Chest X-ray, AP view. Patient: 61 years old, sex F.
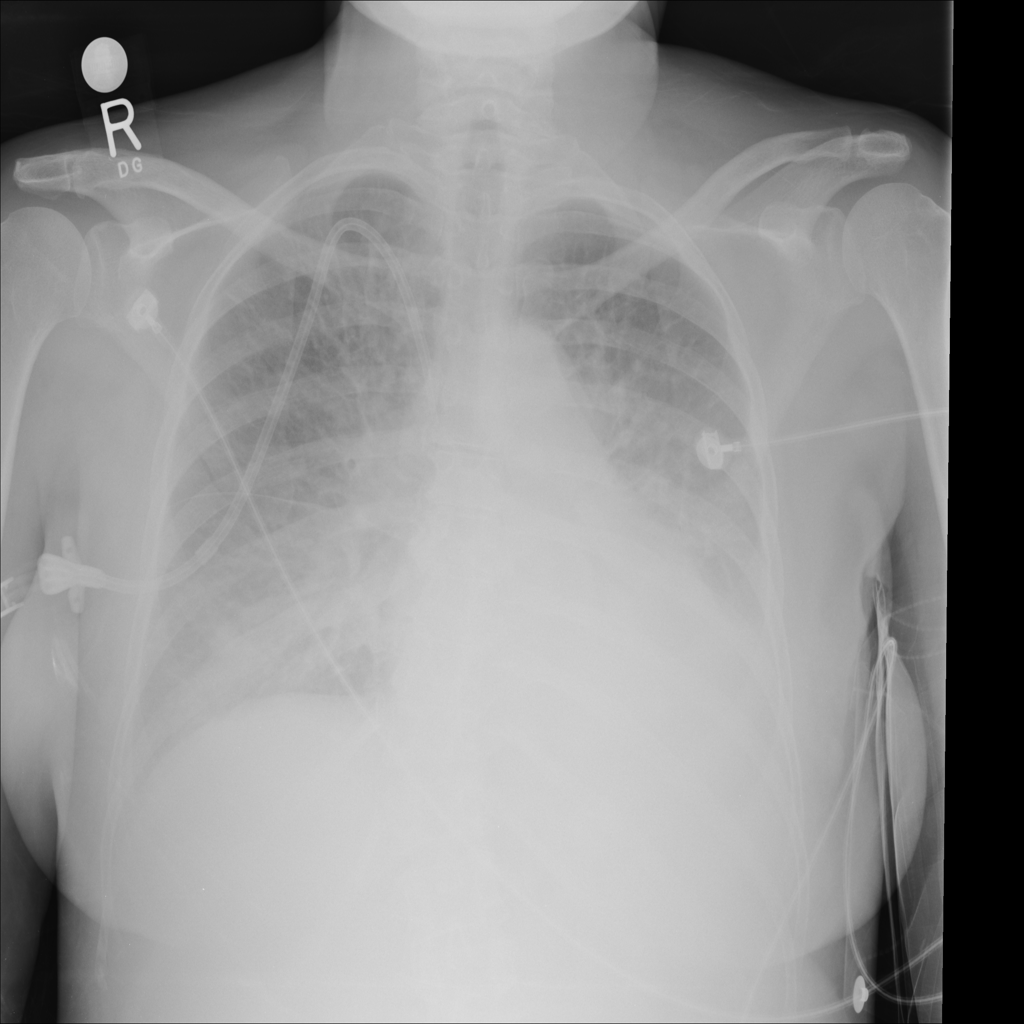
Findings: No Finding